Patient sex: M
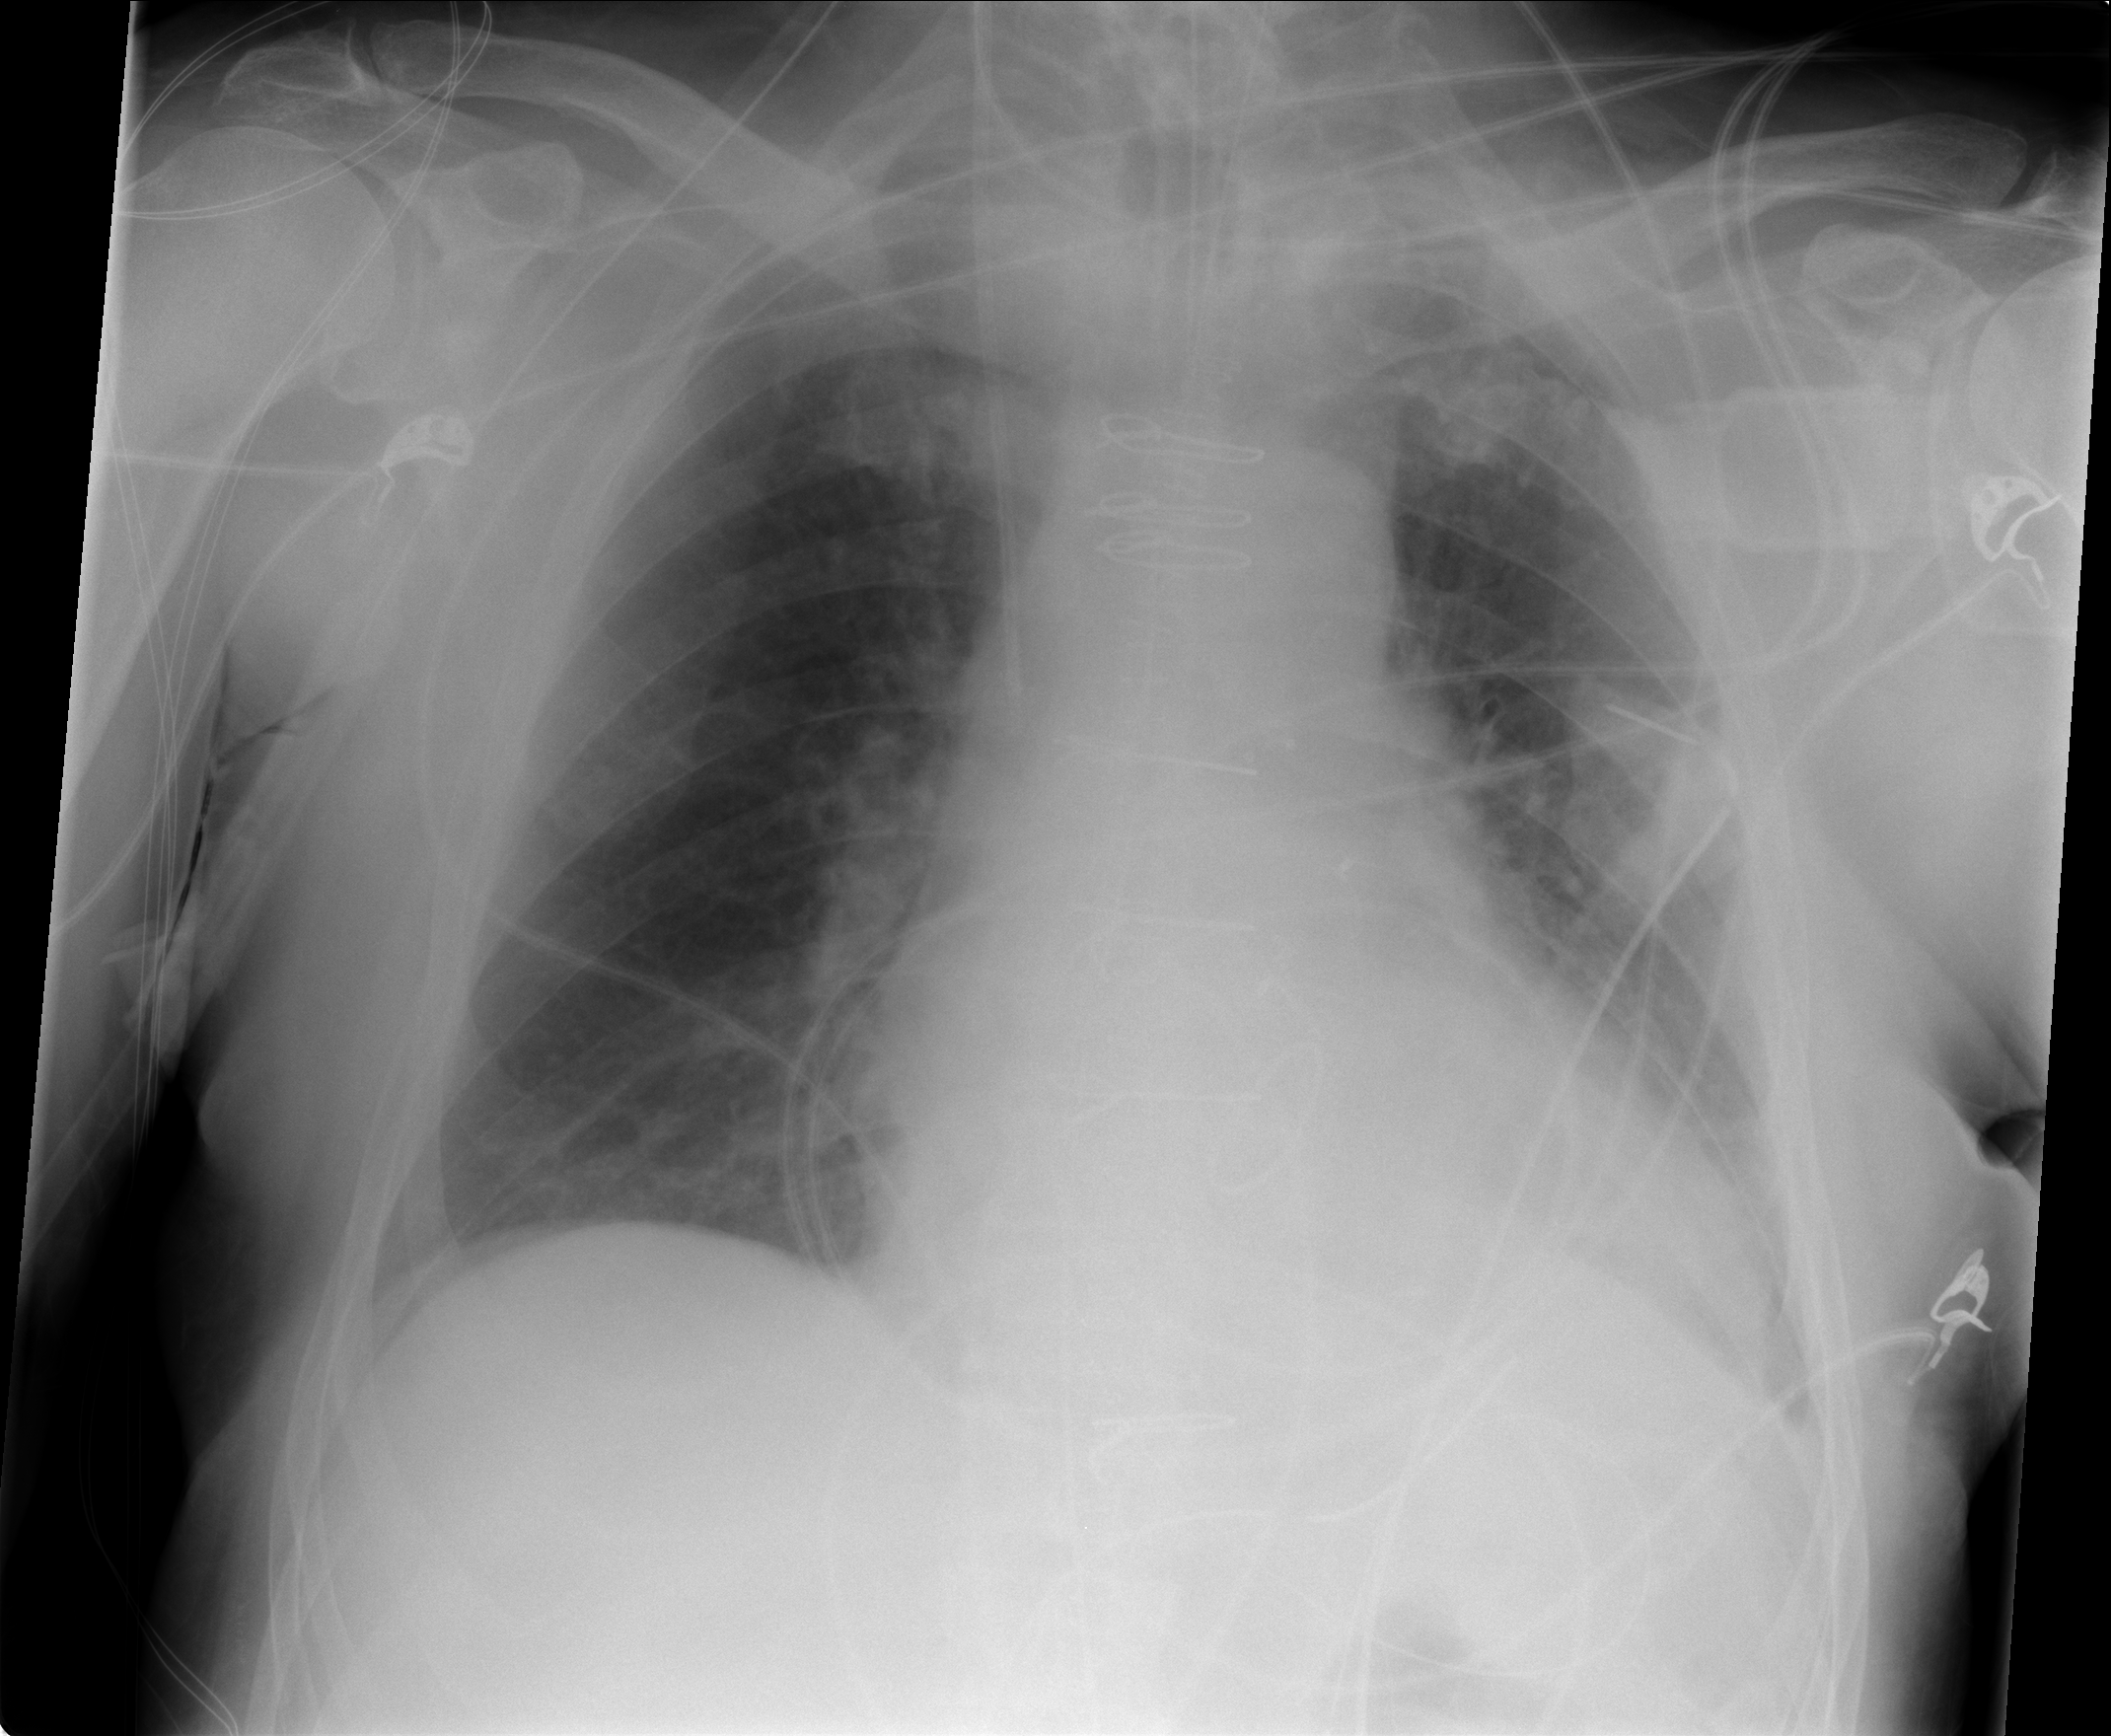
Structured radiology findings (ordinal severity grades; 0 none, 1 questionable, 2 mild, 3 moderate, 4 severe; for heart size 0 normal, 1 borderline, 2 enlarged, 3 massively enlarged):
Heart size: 0
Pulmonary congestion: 0
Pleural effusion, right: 0
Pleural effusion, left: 0
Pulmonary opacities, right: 0
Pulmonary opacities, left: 0
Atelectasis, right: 0
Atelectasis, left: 1